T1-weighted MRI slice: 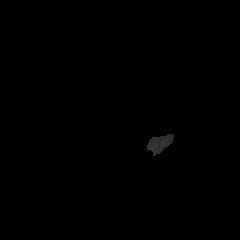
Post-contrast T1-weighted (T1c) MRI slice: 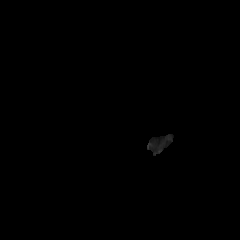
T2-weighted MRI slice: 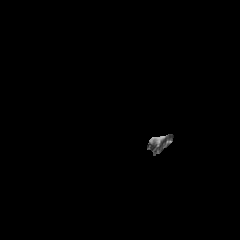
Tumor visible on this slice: no